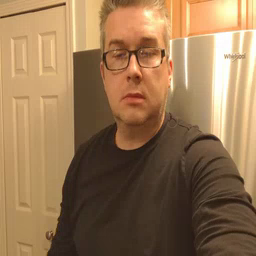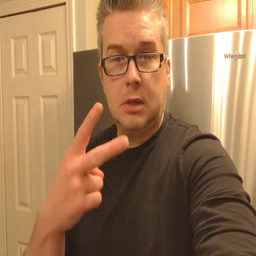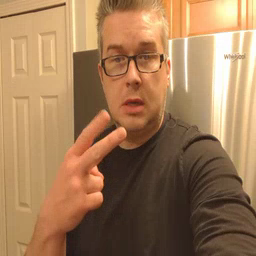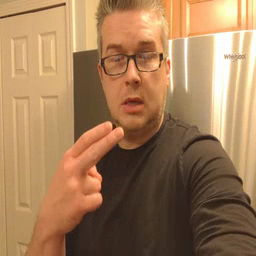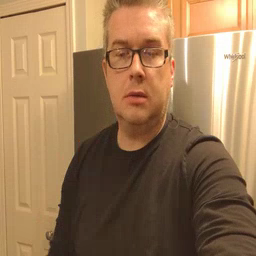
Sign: scissors